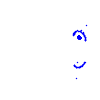
Particle: pion